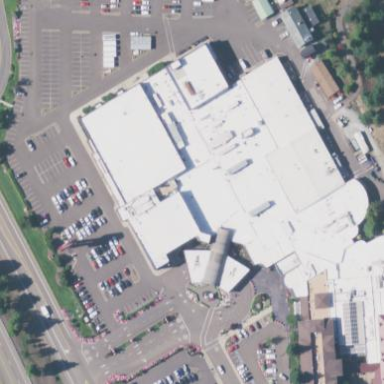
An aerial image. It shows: Building that serves as casino.